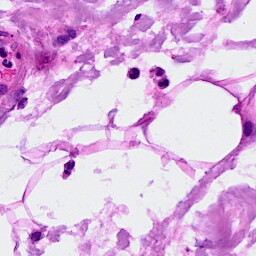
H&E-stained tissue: Breast